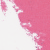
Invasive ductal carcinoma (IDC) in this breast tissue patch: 0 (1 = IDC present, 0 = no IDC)